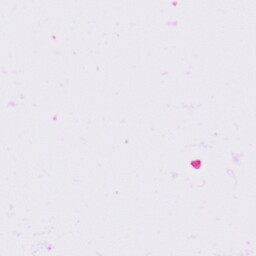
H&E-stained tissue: Lung